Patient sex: M
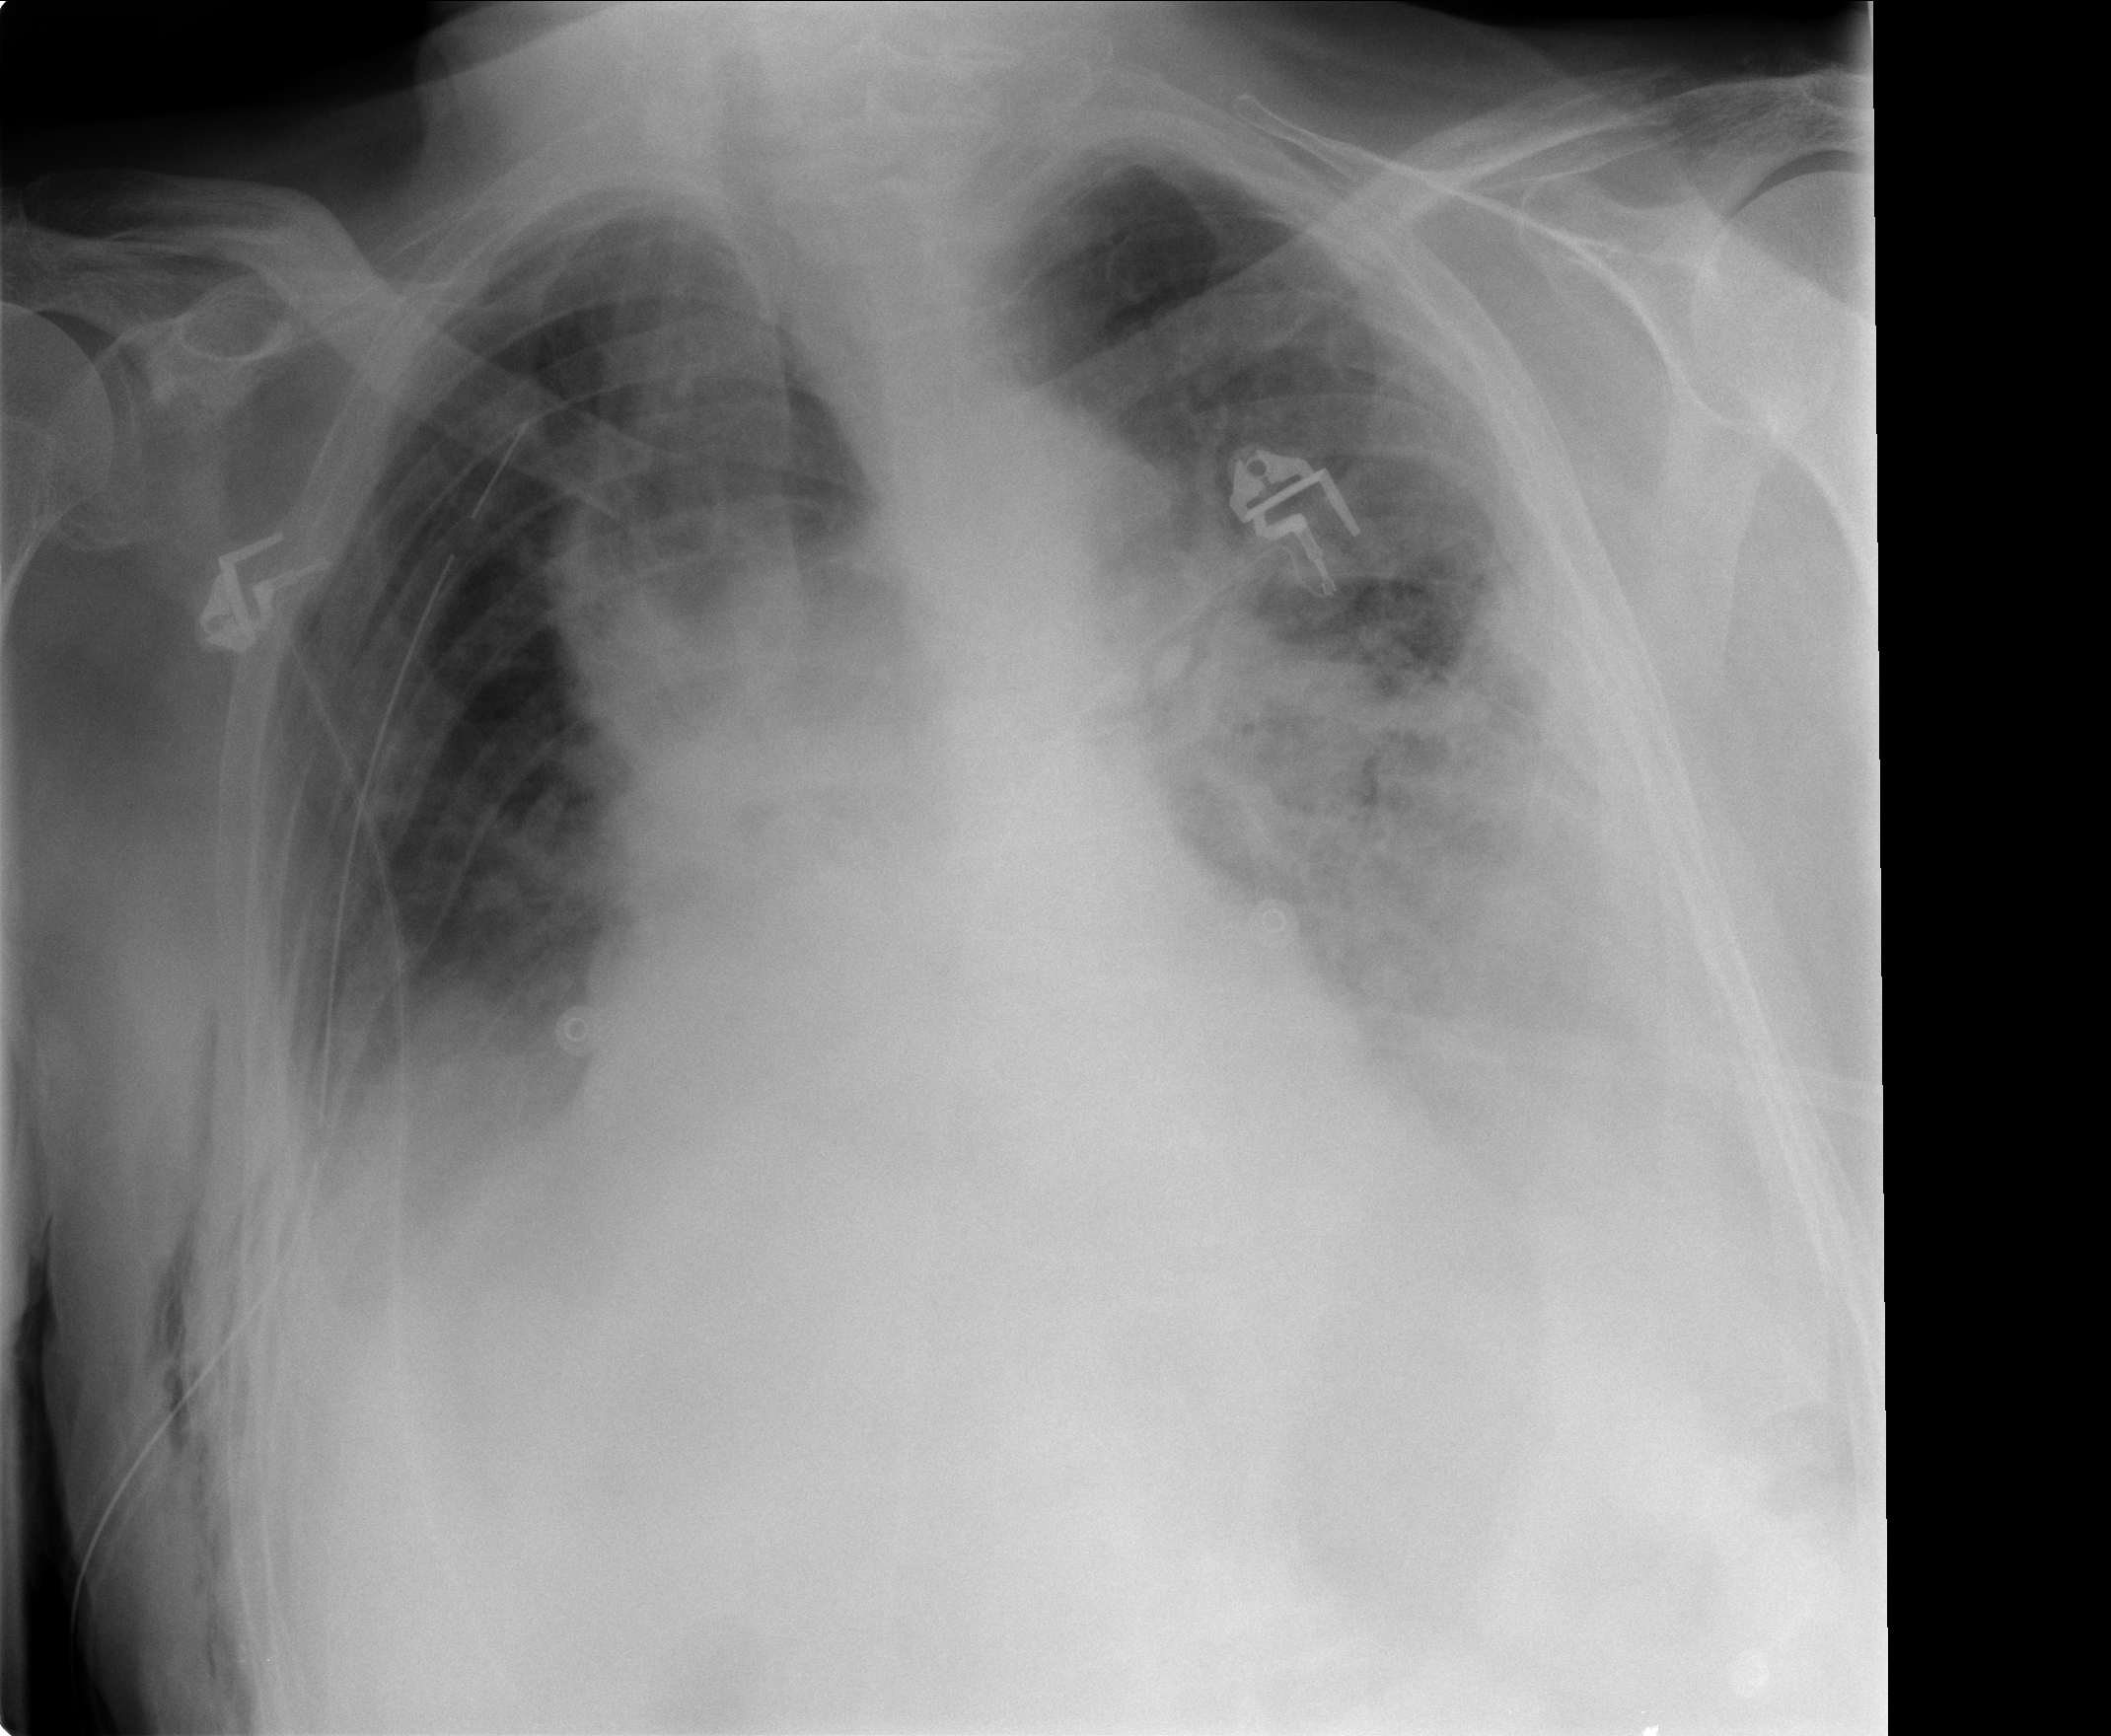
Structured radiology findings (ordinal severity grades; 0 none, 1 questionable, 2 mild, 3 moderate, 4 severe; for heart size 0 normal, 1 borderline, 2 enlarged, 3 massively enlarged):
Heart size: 2
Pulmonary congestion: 2
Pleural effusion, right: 2
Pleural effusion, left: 3
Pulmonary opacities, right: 0
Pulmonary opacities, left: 2
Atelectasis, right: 2
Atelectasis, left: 3